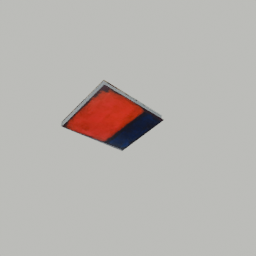
Label: tools